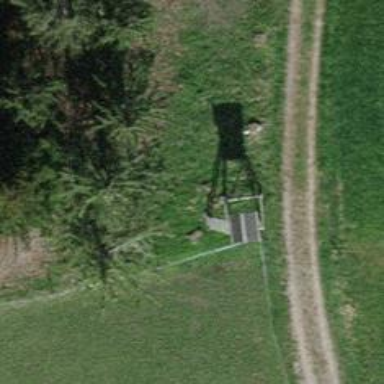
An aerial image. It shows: Hunting stand.